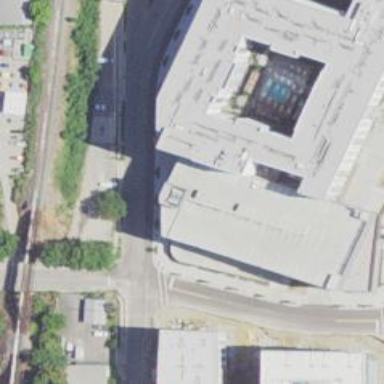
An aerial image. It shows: Multi-storey parking building.